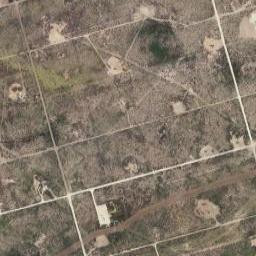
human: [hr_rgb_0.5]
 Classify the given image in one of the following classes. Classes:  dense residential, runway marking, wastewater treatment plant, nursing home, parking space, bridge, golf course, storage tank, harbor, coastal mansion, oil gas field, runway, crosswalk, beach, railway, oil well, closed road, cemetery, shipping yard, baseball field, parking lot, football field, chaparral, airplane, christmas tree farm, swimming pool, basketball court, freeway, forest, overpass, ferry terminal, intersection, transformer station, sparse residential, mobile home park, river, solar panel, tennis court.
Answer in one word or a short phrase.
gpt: oil gas field